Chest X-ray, PA view. Patient: 46 years old, sex F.
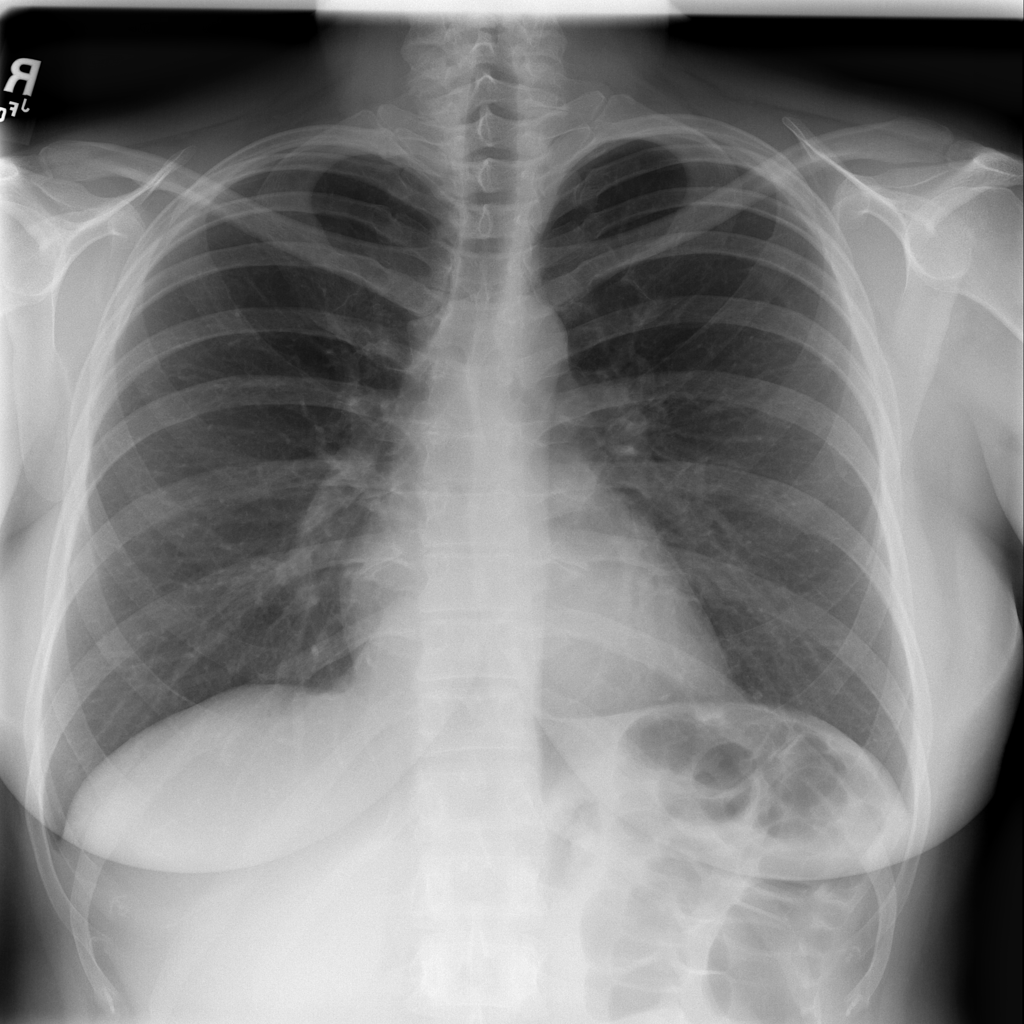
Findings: No Finding